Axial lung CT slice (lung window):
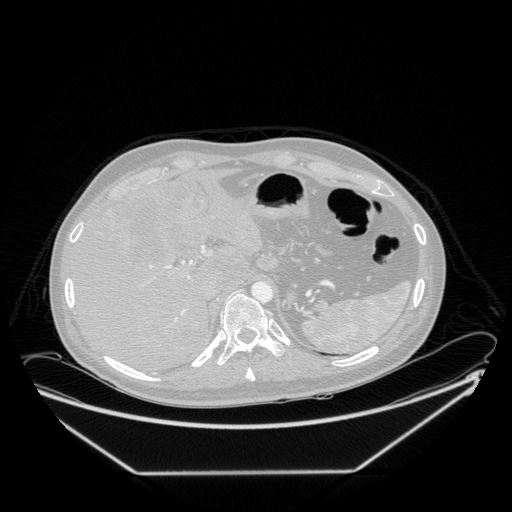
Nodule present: no